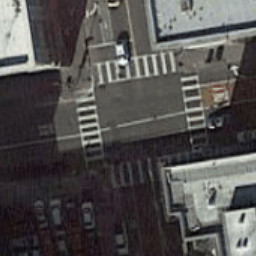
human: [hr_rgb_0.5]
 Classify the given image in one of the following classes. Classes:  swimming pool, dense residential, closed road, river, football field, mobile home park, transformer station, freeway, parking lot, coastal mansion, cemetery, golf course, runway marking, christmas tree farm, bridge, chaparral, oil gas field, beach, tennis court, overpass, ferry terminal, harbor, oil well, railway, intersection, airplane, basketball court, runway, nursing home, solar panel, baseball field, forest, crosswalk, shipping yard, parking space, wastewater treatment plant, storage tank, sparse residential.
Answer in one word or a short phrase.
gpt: crosswalk